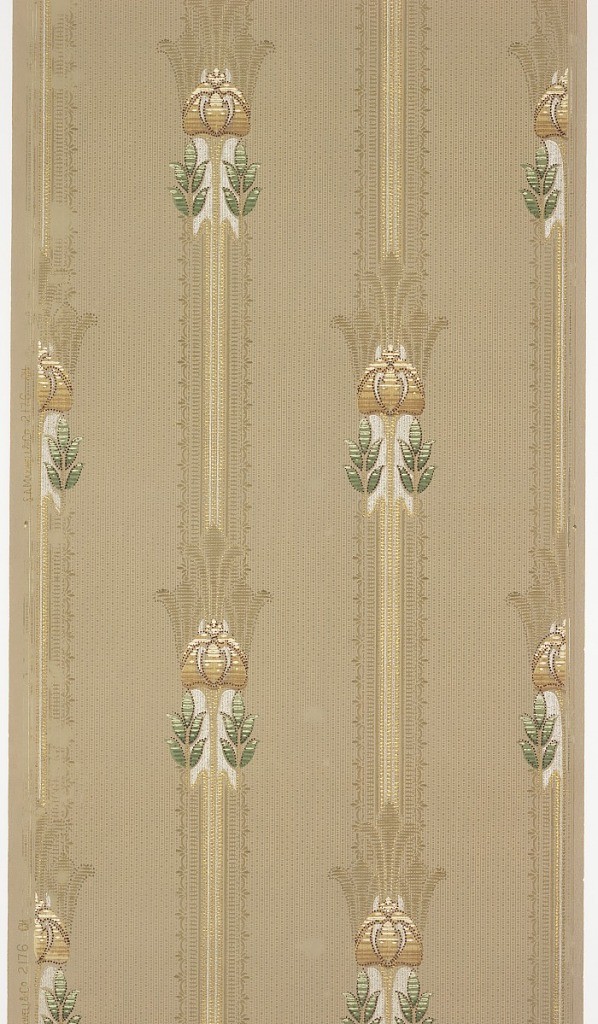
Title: Sidewall
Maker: Maxwell & Co., S.A., Chicago, Illinois, USA
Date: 1905–1915
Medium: Machine-printed paper, liquid mica
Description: Lace-like vertical stripes with floral ornaments, each with two sets of leaves and three stylized flowers. The stripes and ornaments contain beading, scallops, and stripes. Background is a grid of geometric dots (small squares and rectangles) separated by vertical lines. Ground is a grey green. Printed in white, beige, greens, brown, gold mica, white mica, and dark pink.
Printed in left selvedge: "S. A. Maxwell & Co. 2176 CH"